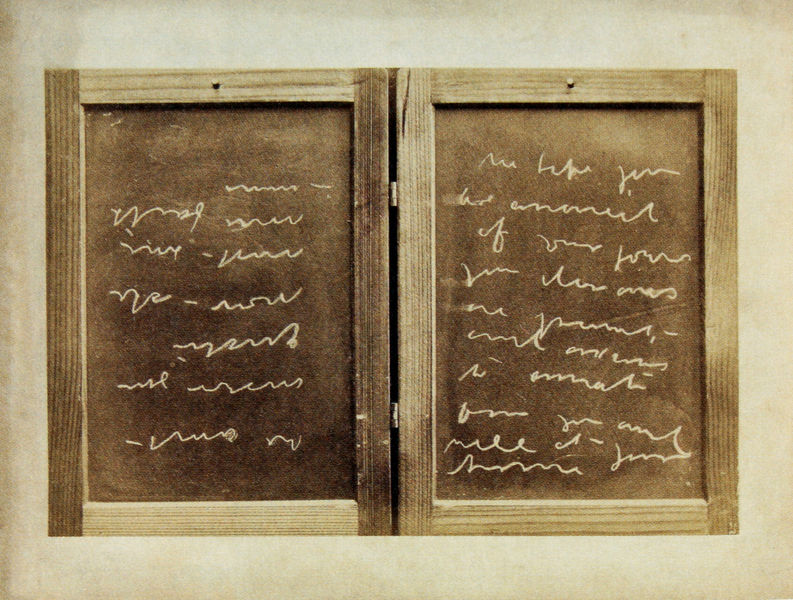
Titel: Aufnahme von Schiefertafeln mit Aufzeichnungen eines Schreibmediums aus dem Besitz von Friedrich Zöllner
Standort: München
Institution: Städtische Galerie im Lenbachhaus
Schlagwörter: schrift, zwei, foto, tafeln